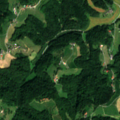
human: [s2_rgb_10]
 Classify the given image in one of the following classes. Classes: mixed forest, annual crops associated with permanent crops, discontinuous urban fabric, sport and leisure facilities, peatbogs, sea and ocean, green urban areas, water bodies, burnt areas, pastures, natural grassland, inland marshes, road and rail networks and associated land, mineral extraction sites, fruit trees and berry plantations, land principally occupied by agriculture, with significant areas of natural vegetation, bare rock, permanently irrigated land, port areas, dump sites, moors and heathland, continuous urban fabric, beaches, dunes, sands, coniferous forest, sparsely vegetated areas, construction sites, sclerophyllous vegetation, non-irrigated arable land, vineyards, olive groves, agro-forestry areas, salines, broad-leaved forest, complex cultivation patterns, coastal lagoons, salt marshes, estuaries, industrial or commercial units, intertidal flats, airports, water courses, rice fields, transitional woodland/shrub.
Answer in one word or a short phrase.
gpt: vineyards, land principally occupied by agriculture, with significant areas of natural vegetation, broad-leaved forest